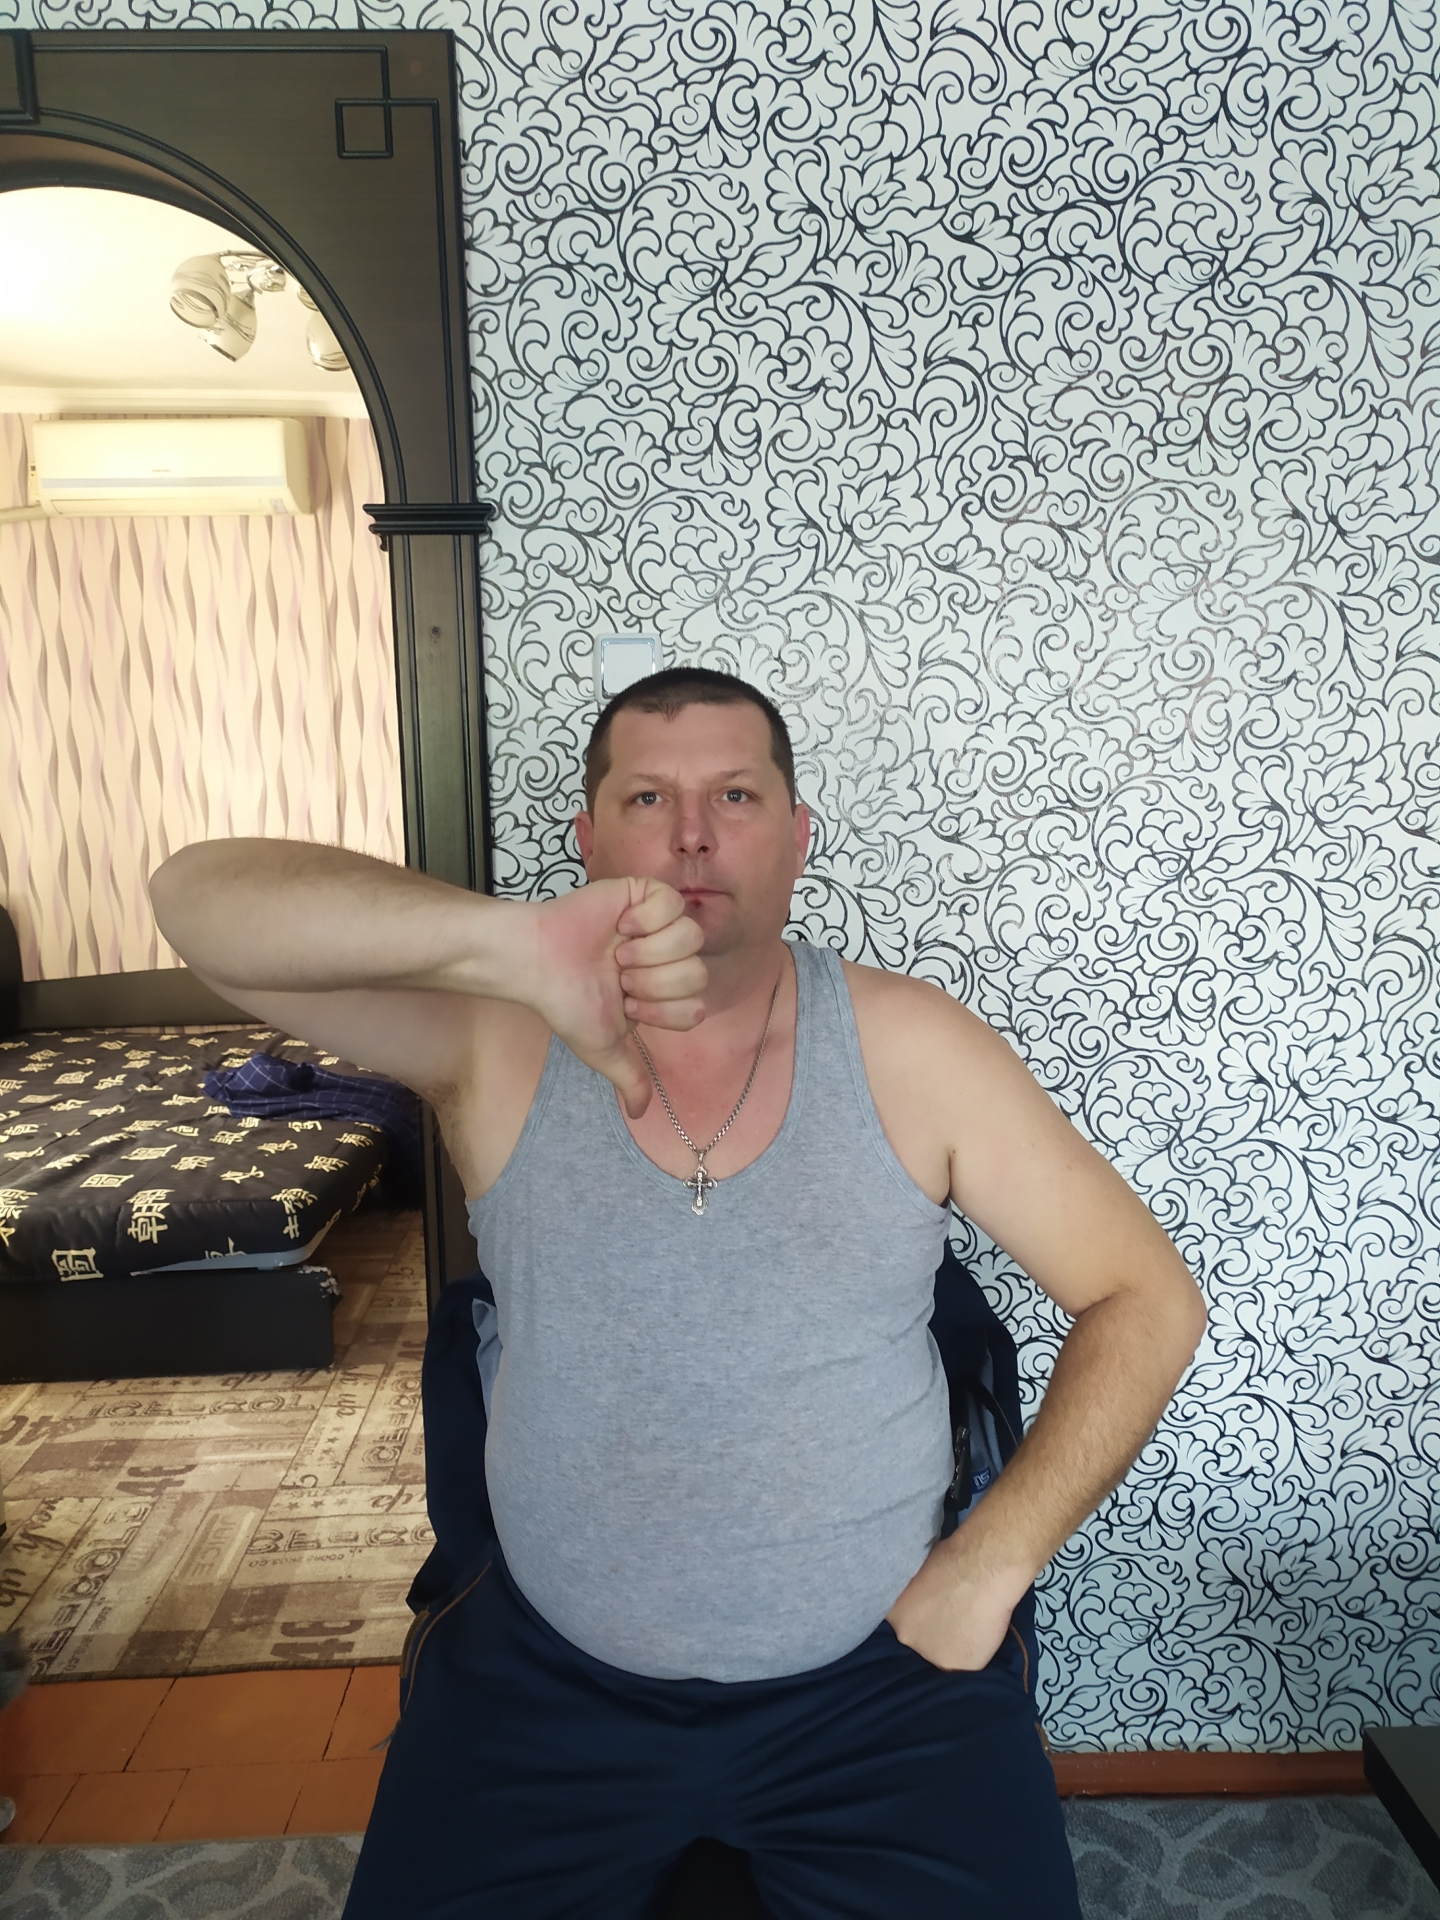
Label: clear